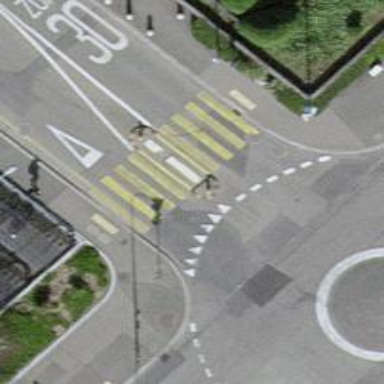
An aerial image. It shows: Uncontrolled crossing with pedestrian island.